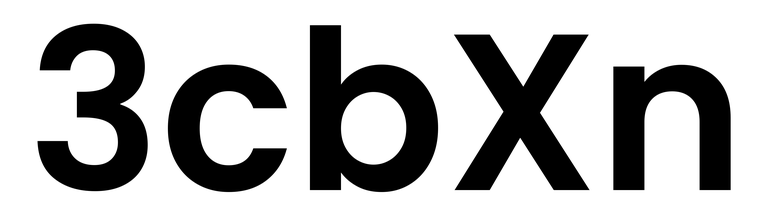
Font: Poppins-SemiBold